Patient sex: F
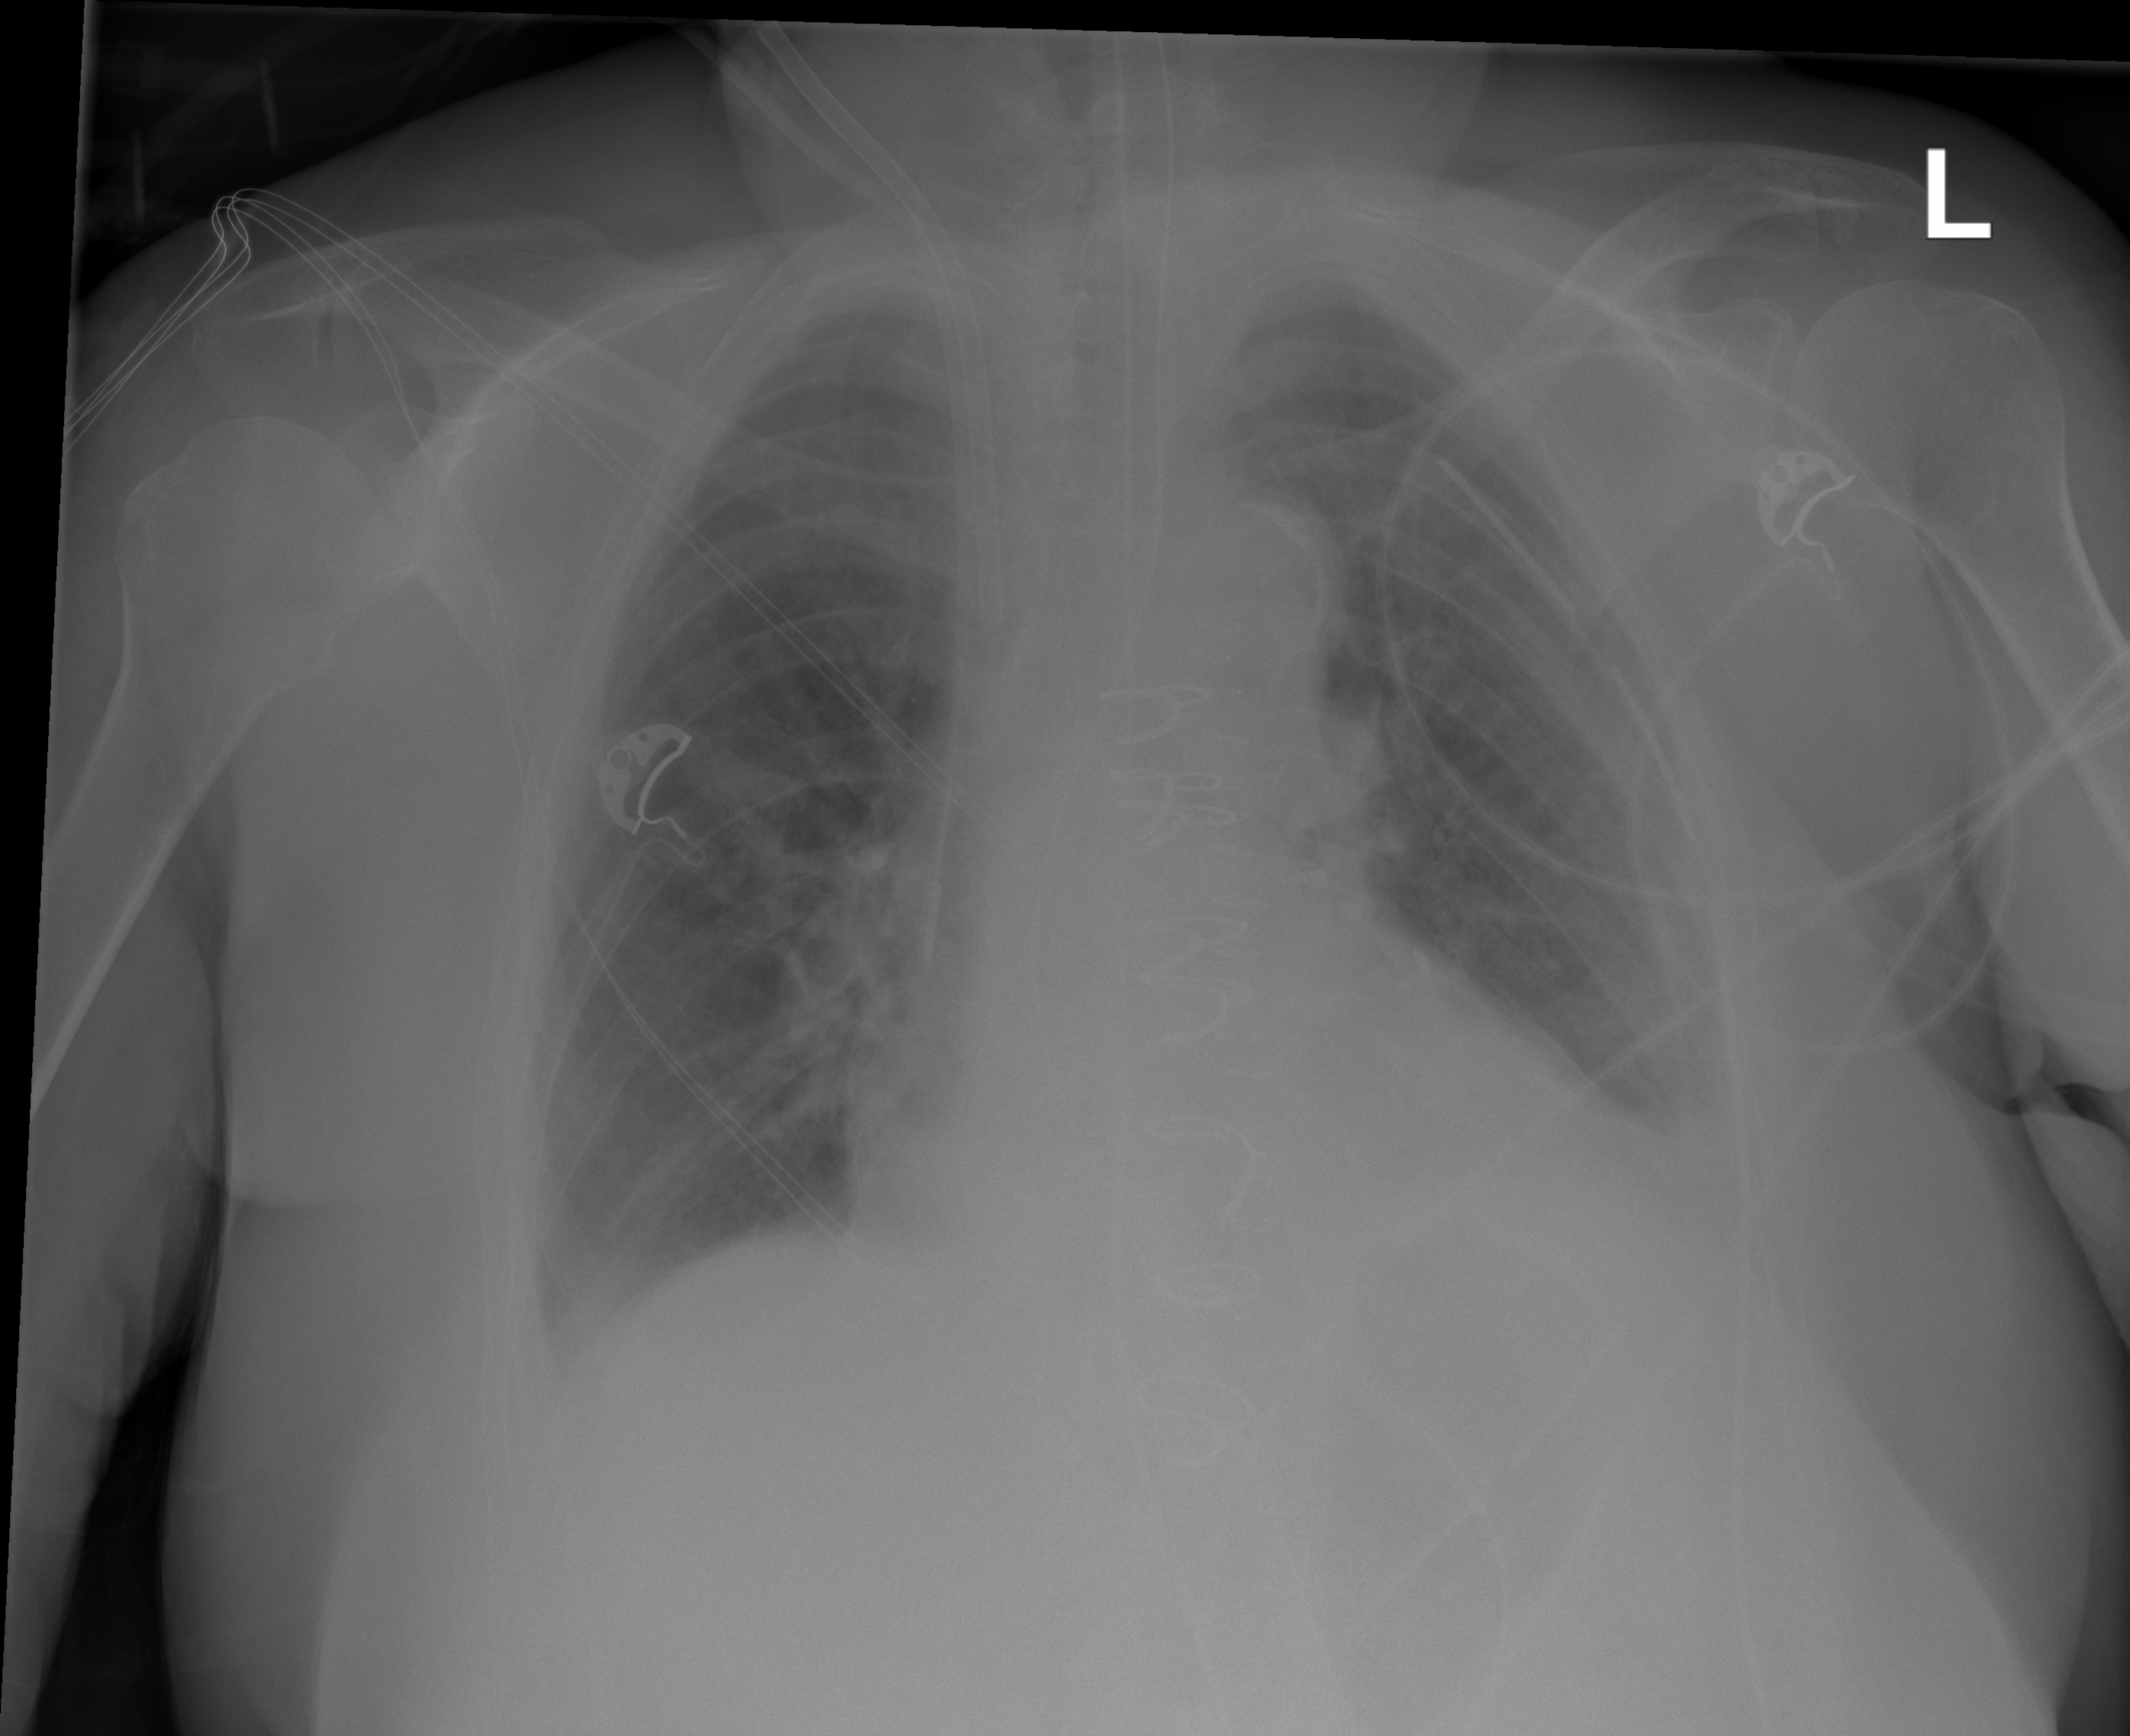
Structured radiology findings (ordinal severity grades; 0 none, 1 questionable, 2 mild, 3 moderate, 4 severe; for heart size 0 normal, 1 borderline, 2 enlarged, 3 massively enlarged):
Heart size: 0
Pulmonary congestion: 0
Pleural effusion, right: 0
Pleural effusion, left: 2
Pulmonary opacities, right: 0
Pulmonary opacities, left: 0
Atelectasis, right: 0
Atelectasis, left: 0